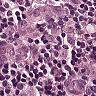
Metastatic tissue present: yes